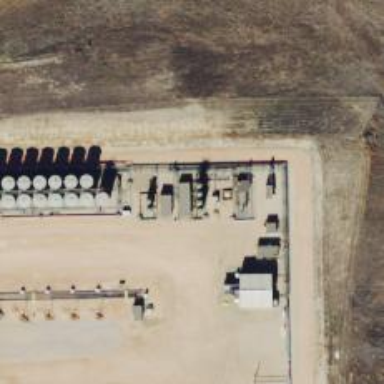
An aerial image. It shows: Storage tank that is man-made.